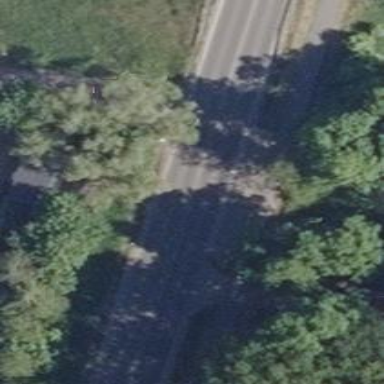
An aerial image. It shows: Secondary road with separate asphalt sidewalks and cycle lanes.